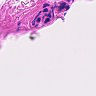
Metastatic tissue present: no